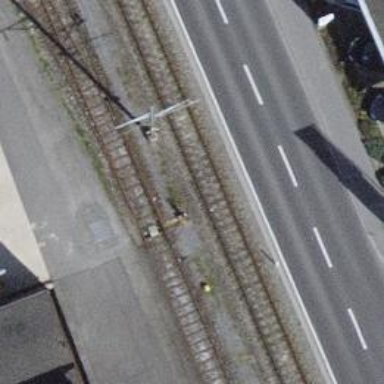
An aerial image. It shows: Railway switch.